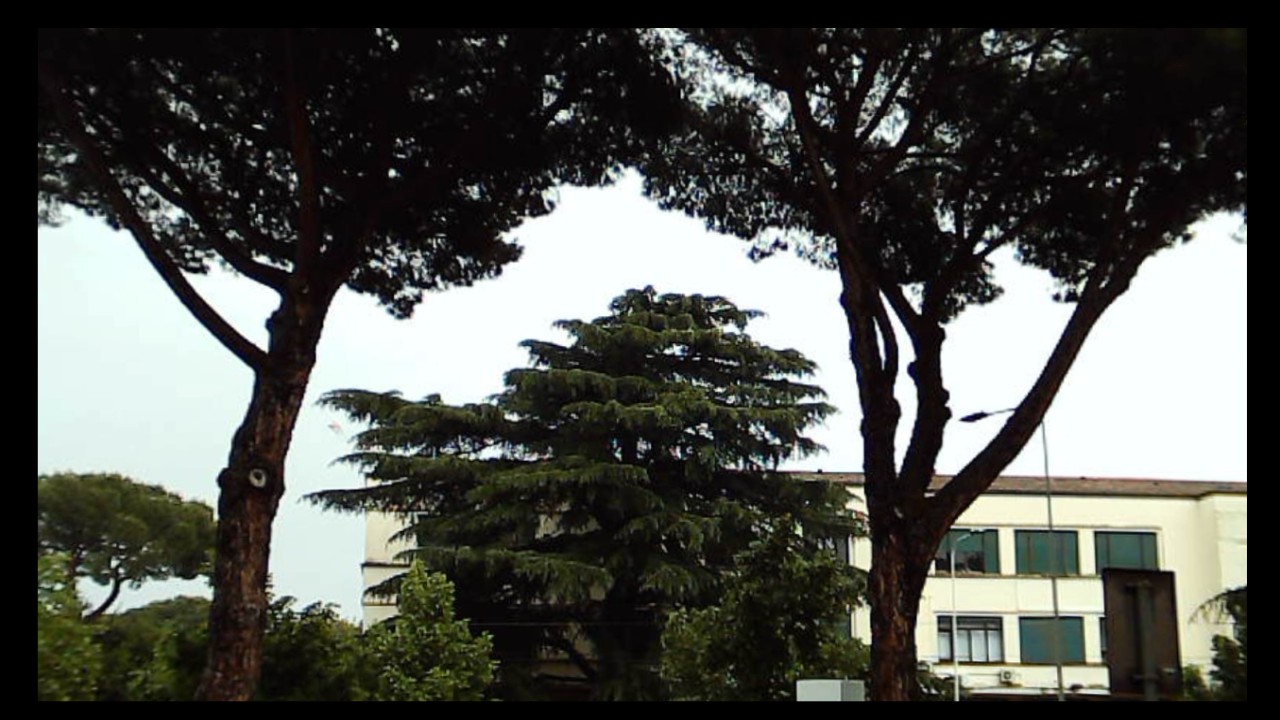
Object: DarwinFPV cineape20